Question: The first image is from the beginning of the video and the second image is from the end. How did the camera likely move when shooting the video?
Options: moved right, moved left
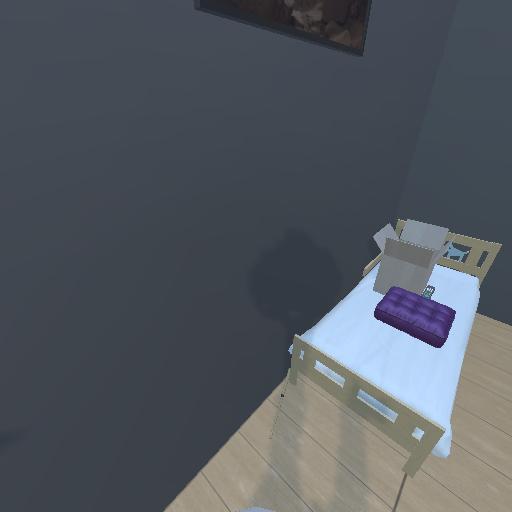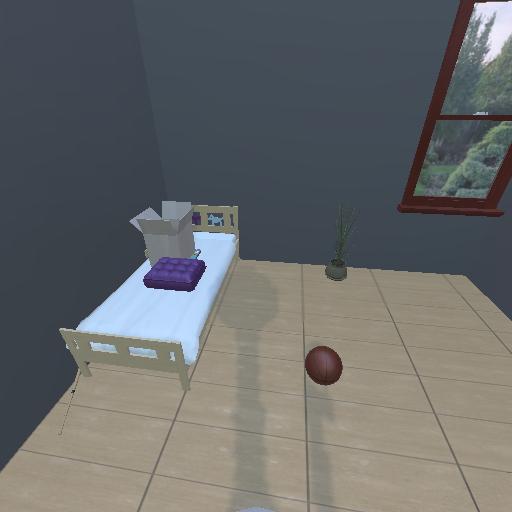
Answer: moved right